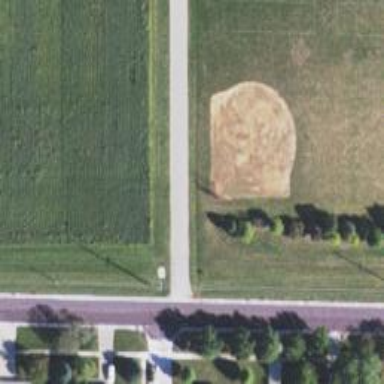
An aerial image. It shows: Baseball pitch for leisure land.